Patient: sex F, age 68
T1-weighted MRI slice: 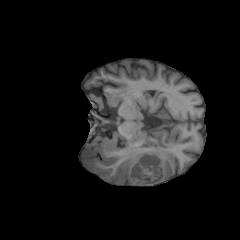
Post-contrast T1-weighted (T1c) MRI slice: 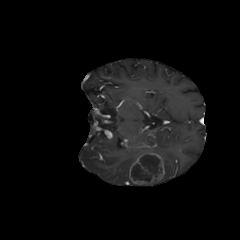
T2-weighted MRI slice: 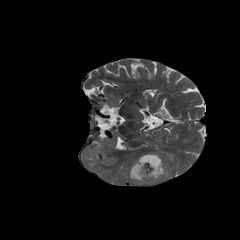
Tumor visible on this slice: yes
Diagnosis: Glioblastoma, IDH-wildtype
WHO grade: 4